Question: I'm currently trying to use the steam web api to get the tags items in a player's steam inventory.
An example of what I'm looking for is shown below:

I'm been looking at the <URL>, but I haven't found any methods that return the tags on a steam inventory item.
Does anyone know how to grab this? Is it possible?
Any help would be appreciated.
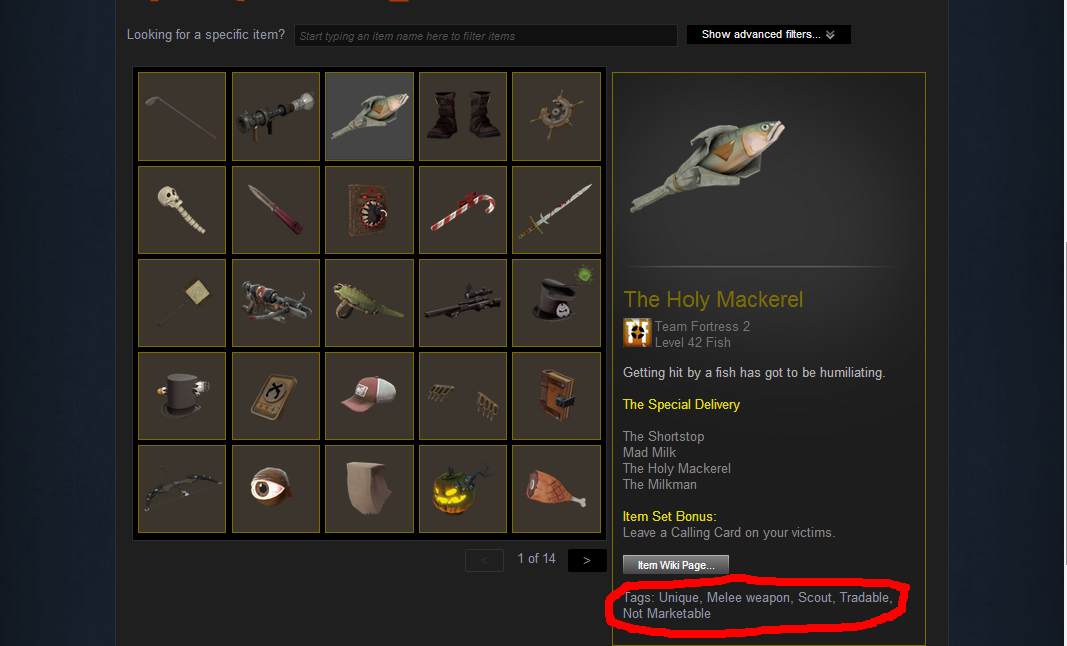
Answer: If you want specifically these tags: check your console while you switching games inventories. There will be ajax request link.
For example for TF2: <URL>
Replace "YOUR_STEAM_ID" with some user steamid64.
If you want other game inventory: change "440" with(570 - dota2, 620 - portal2, 730 - csgo, 753 - steam inventory).
Also with steam inventory you have to change following to it number(1 - gifts, 6 - cards, there also 3 and 7 numbers for other items)
Request that link like other api methods. It will return json, that you have to decode/parse.
Then watch "rgDescriptions" array. There will be your tags.